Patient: sex F, age 54
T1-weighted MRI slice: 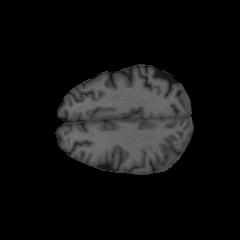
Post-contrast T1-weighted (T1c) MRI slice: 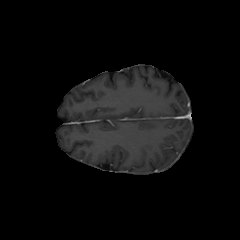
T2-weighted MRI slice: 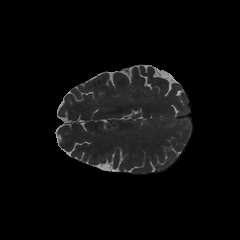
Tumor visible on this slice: no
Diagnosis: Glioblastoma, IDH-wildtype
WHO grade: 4